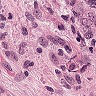
Metastatic tissue present: yes